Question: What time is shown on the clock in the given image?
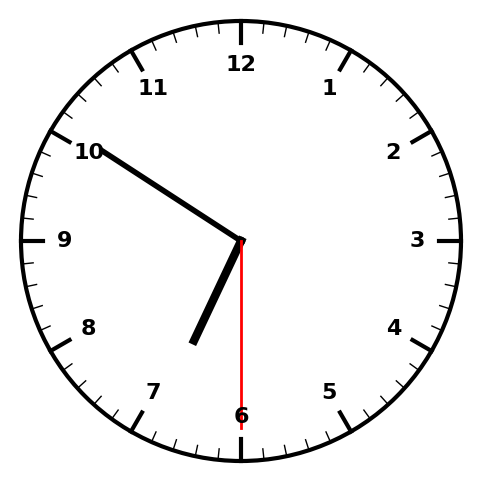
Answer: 06:50:30